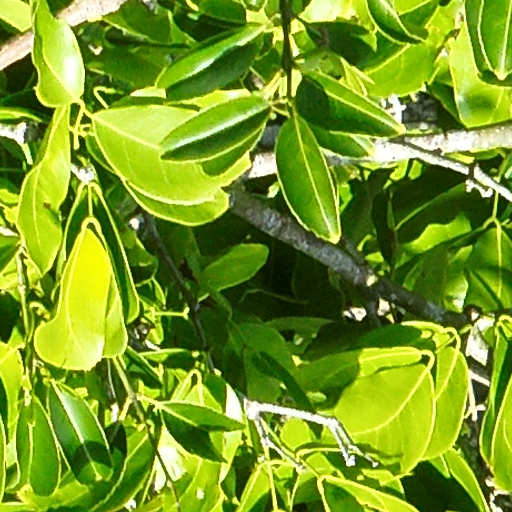
Species: Prioria copaifera
GBIF accepted scientific name: Prioria copaifera
Crown area (m\u00b2): 158.569